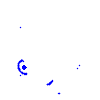
Particle: electron